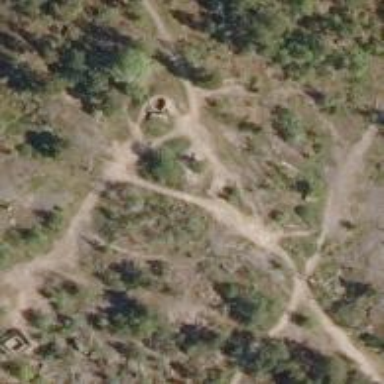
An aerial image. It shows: Historic attraction featuring cannon.